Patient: sex F, age 48
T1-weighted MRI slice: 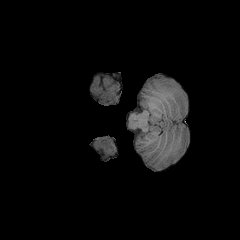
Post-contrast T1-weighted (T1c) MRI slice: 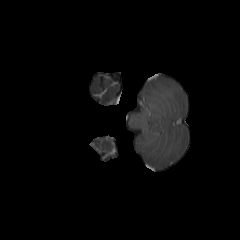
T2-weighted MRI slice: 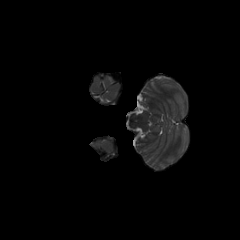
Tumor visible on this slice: no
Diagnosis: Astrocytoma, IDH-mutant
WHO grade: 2